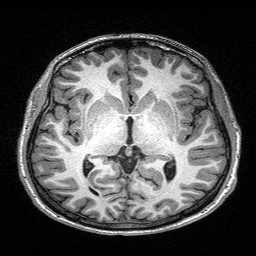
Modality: T1w
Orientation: coronal
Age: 23
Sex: male
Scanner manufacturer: siemens
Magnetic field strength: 3 T
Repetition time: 2.4 s
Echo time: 0.03 s